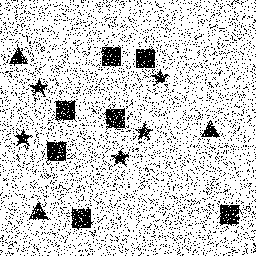
Squares: 7
Triangles: 3
Stars: 5
Total shapes: 15